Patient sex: M
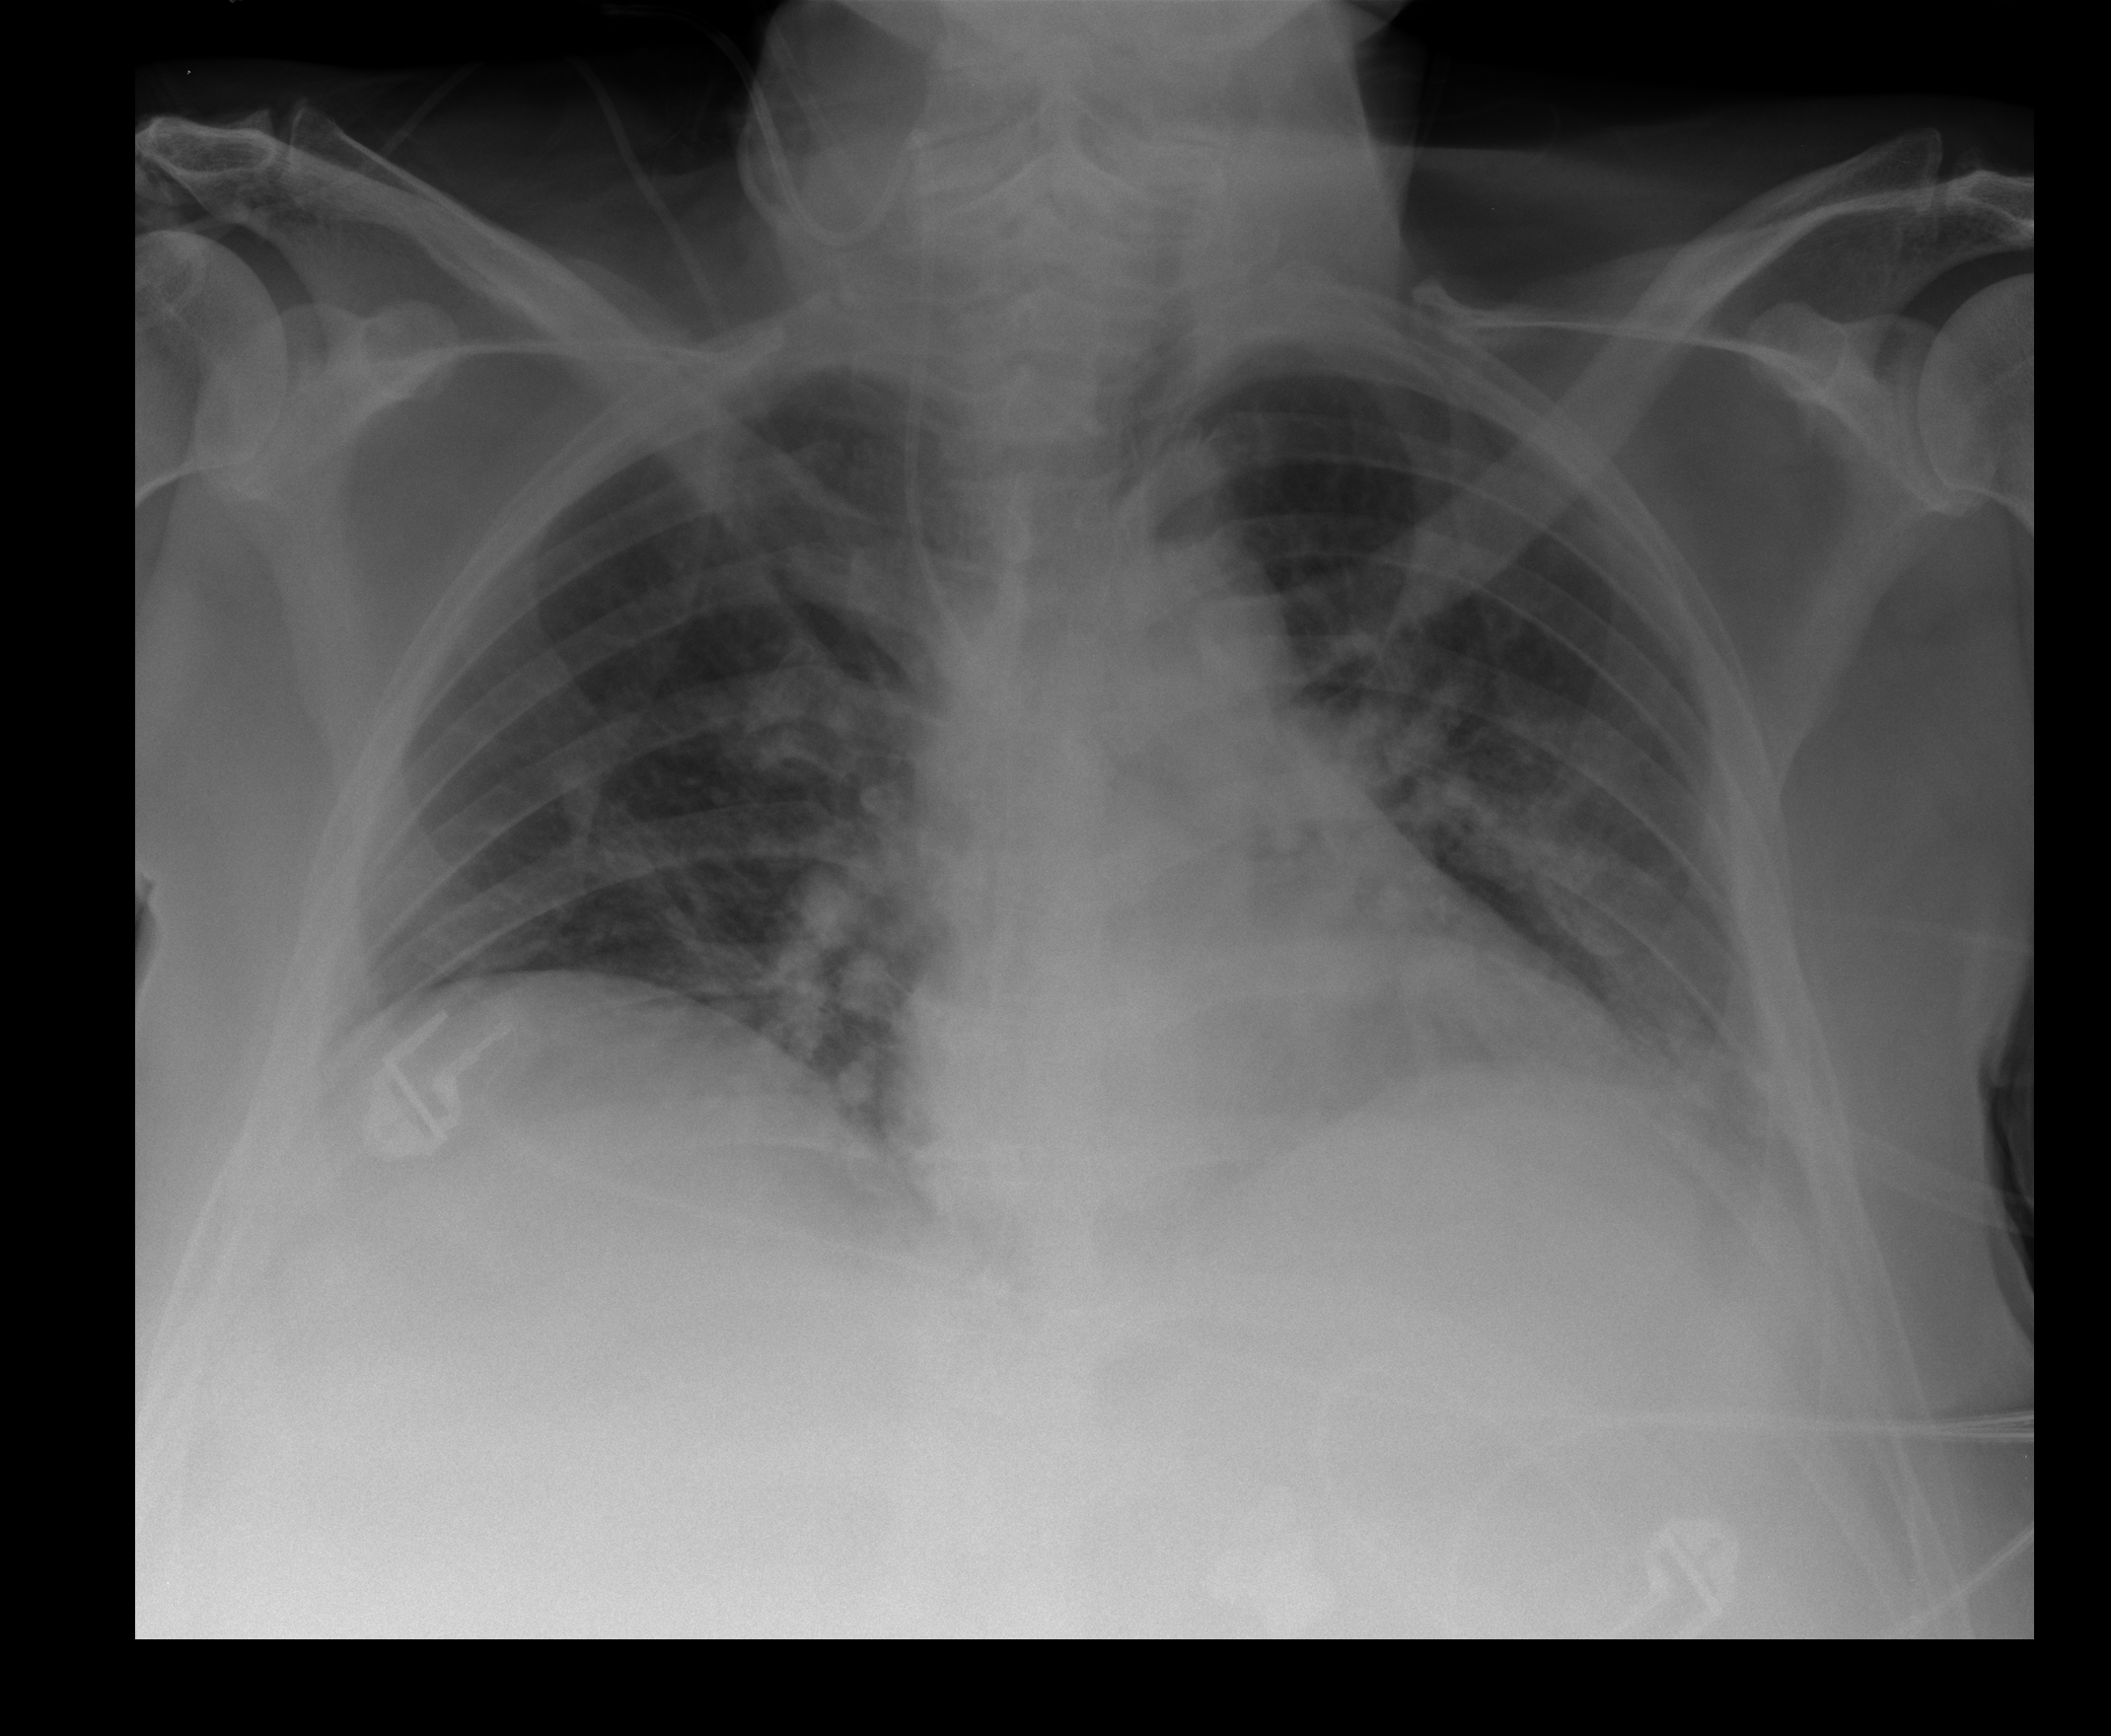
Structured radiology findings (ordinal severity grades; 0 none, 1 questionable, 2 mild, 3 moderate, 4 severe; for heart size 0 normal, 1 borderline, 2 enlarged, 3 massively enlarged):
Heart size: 0
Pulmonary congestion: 2
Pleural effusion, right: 0
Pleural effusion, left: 2
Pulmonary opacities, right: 0
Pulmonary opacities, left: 0
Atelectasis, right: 0
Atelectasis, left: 2